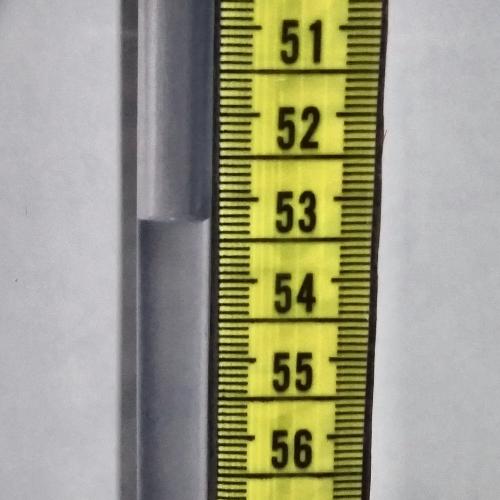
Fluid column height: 53.3 cm